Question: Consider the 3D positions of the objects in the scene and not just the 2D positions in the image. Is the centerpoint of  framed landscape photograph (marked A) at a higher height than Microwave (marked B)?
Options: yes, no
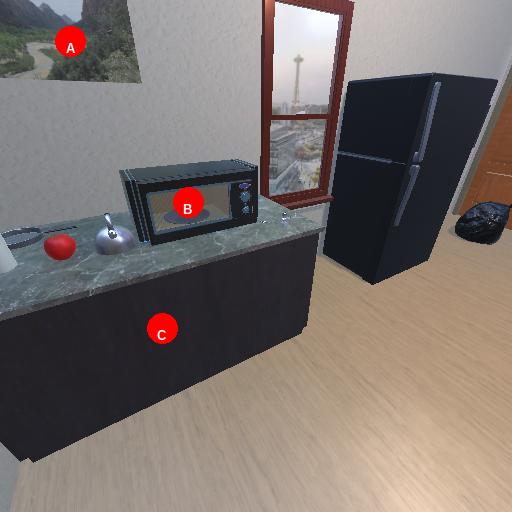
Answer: yes